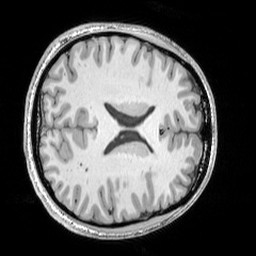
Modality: T1w
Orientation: axial
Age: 19
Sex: male
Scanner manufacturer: siemens
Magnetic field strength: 3 T
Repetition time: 1.9 s
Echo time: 0.00444 s